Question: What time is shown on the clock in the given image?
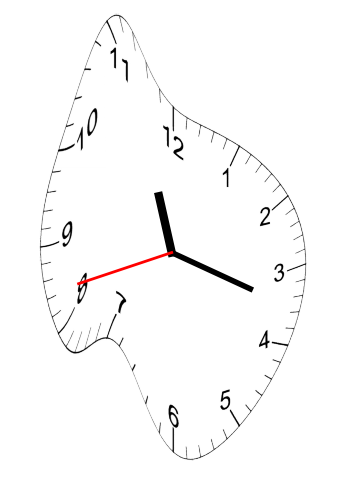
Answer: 11:17:42